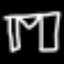
Label: pants